Question: I have a load of tests, and some of them have "(slow)" in the name:

Some of them are slower than the tests marked (slow), but are relied on by other tests and so cannot be skipped. I would just like to skip the ones with (slow) in the name--is that possible?
I'm using Mocha.
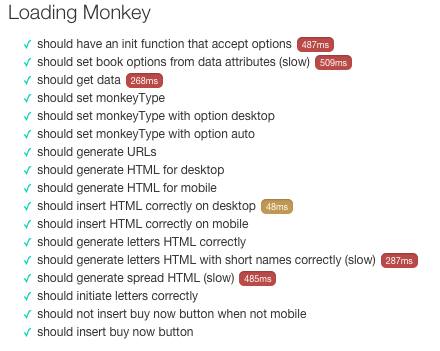
Answer: It looks to me like you are doing it for a page you are loading in a browser to run Mocha. To do this in the browser you can pass these parameters in the URL of the page:
- 'grep' which approximately corresponds to the '--grep' option on the command line. This narrows the tests run to those that match the expression passed to 'grep'. However, there is currently (even as of 2.0.1) no way to get Mocha to interpret this parameter as a . It is always interpreted as a string. That's why I said "approximately corresponds". '--grep' on the command line is a regular expression but the 'grep' parameter passed in a URL is a string.- 'invert' which correspond to the '--invert' option on the command line. This will invert the match performed by 'grep' and thus selects the tests that 'grep' does not match.
So if you open you page by appending the following string '?grep=(slow)&invert=1' it will run the tests that do not have the string '"(slow)"' in them.